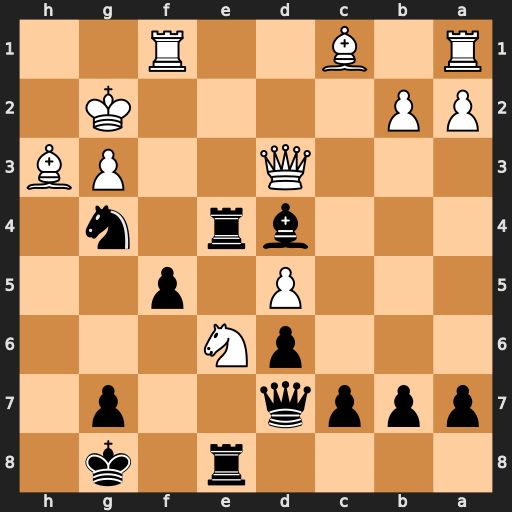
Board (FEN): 4r1k1/pppq2p1/3pN3/3P1p2/3br1n1/3Q2PB/PP4K1/R1B2R2
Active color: b
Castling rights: -
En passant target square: -
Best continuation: R8xe6 Bxg4 fxg4